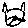
Label: cat